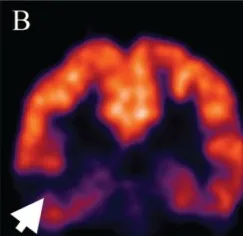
Axial. Coronal.
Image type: radiology (pet)